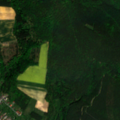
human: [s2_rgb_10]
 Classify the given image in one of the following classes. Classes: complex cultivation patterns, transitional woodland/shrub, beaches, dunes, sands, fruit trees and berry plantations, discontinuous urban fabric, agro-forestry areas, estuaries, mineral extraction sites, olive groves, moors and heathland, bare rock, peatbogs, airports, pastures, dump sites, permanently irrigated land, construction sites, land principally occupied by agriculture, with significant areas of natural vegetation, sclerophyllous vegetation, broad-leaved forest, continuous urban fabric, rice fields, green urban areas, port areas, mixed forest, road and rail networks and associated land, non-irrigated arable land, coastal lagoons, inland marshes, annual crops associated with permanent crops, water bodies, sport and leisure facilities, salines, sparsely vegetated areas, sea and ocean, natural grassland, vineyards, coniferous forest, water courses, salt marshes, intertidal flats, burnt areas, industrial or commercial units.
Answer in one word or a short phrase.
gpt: discontinuous urban fabric, non-irrigated arable land, complex cultivation patterns, broad-leaved forest, mixed forest